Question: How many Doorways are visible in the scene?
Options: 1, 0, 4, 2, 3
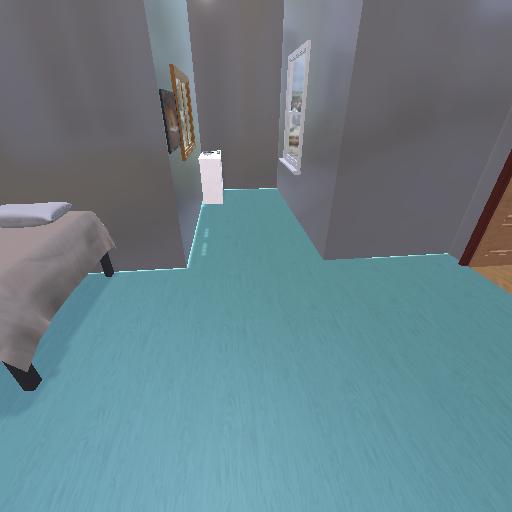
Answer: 1